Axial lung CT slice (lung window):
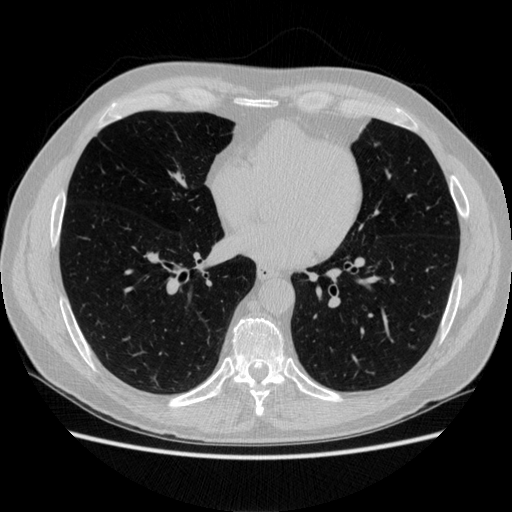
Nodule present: no